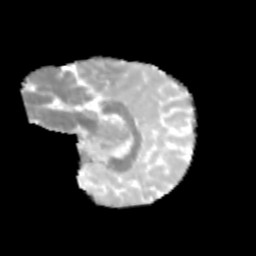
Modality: MD
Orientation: sagittal
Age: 9
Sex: female
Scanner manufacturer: siemens
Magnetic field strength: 3 T
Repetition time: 3.8 s
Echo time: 0.07 s